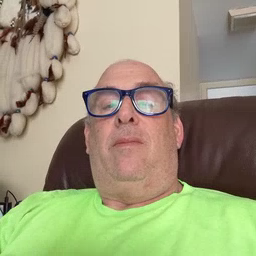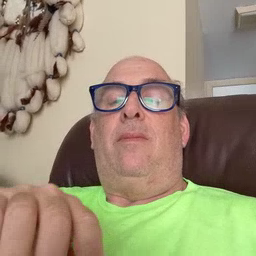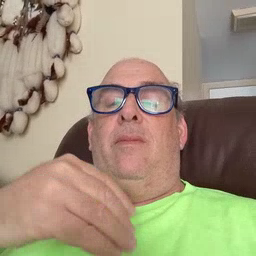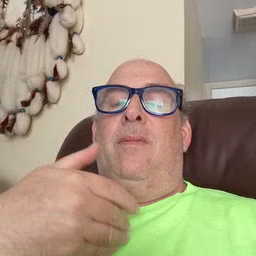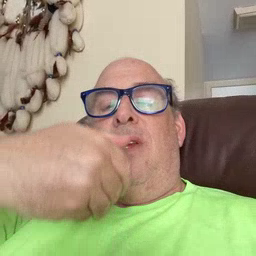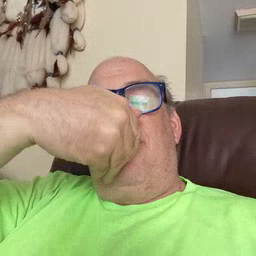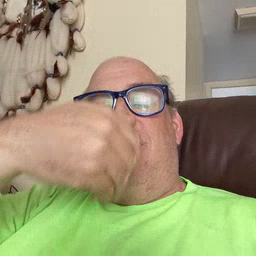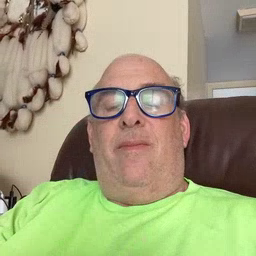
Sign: pizza